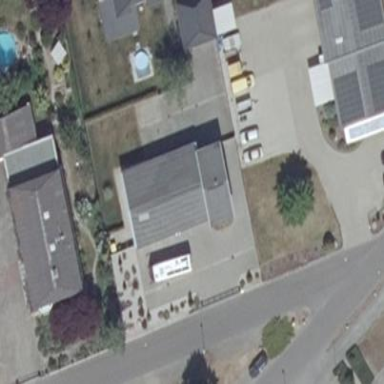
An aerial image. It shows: Commercial building.